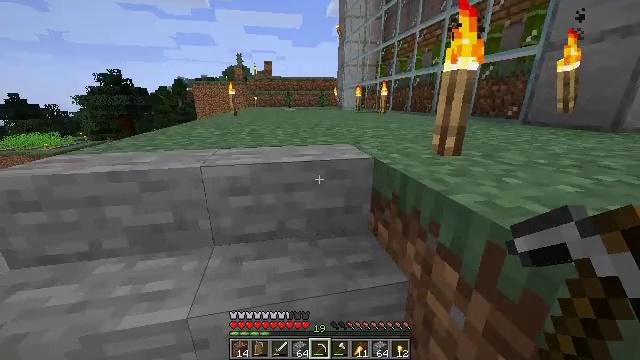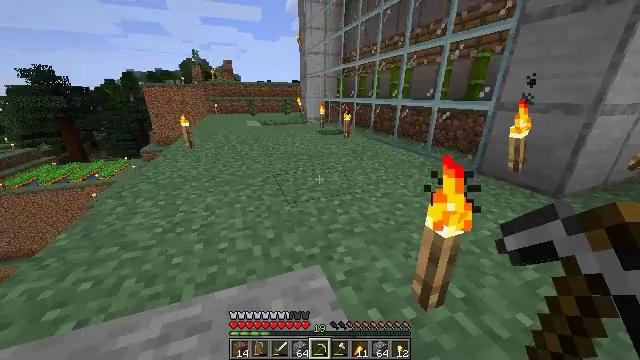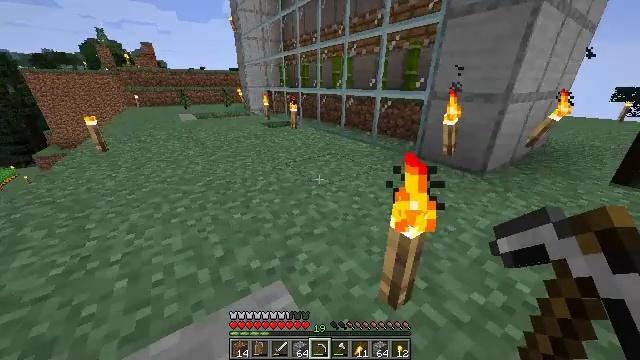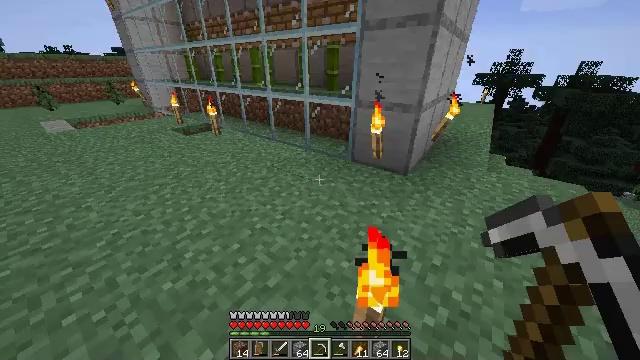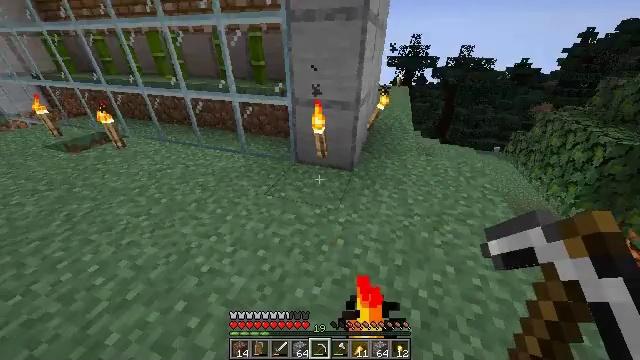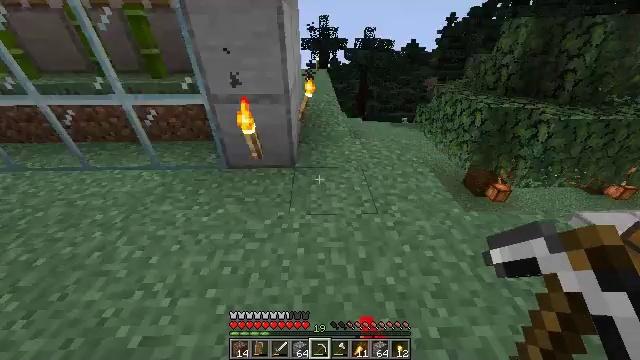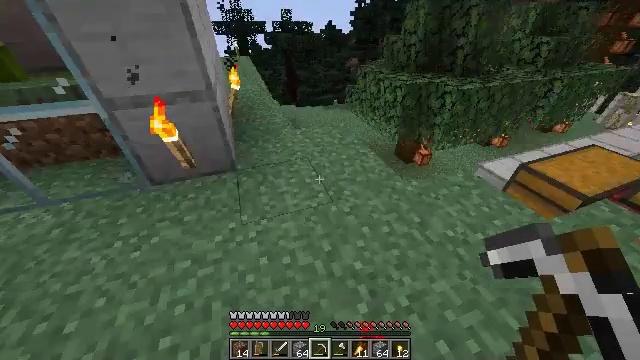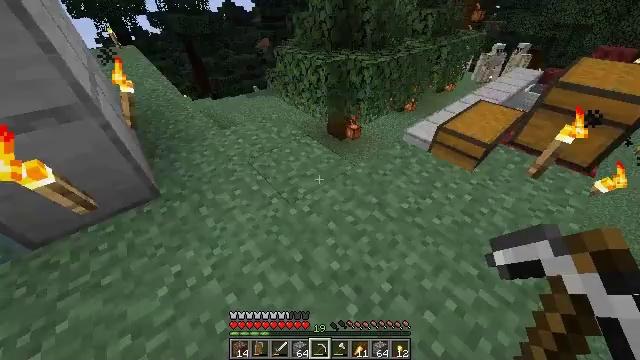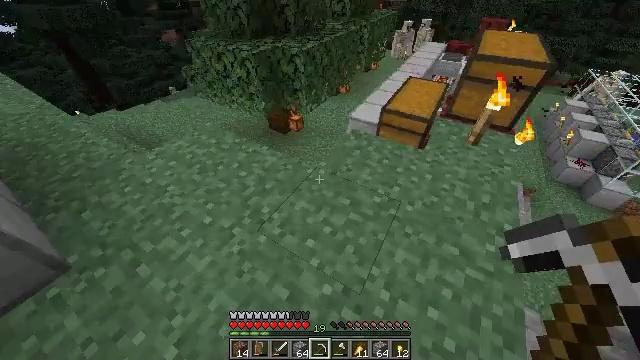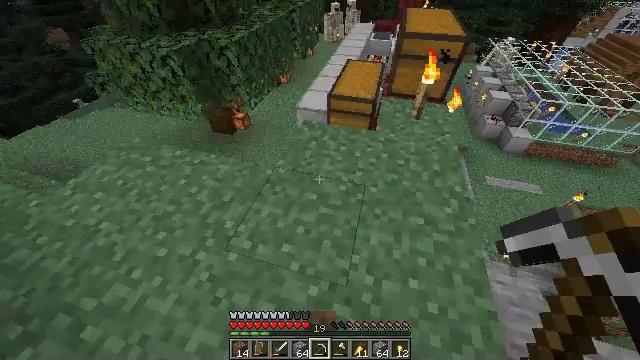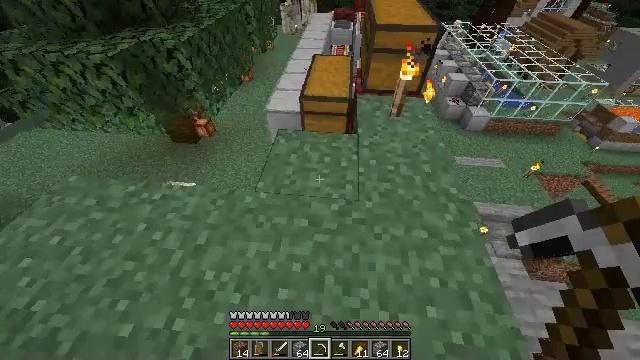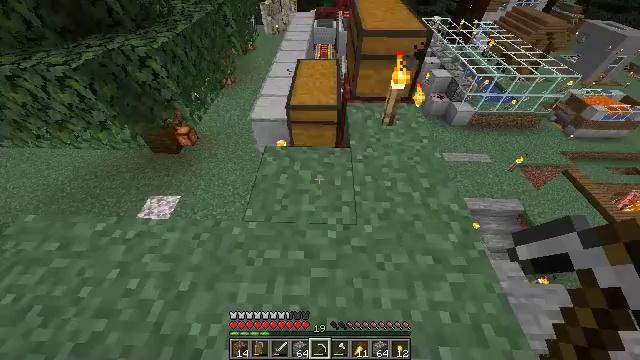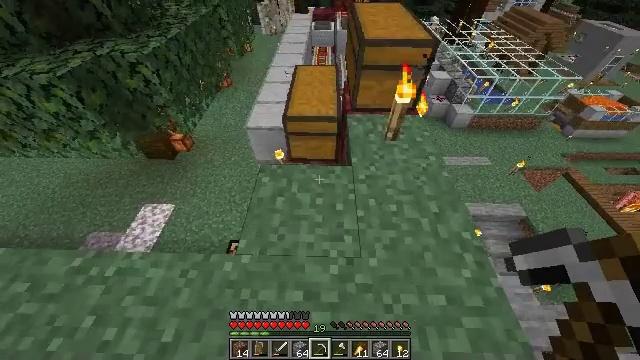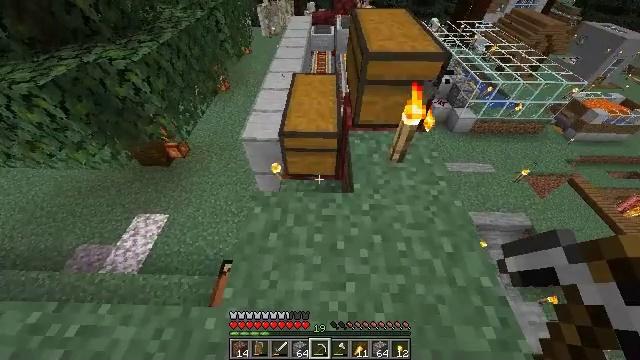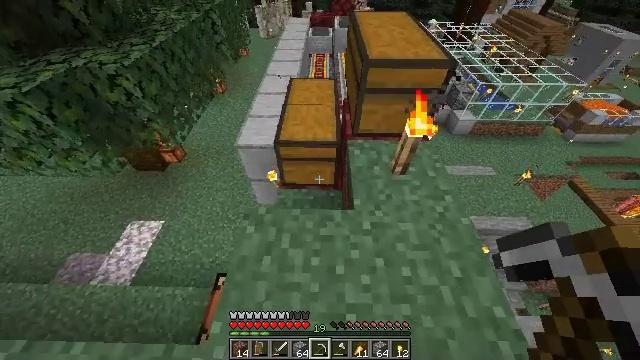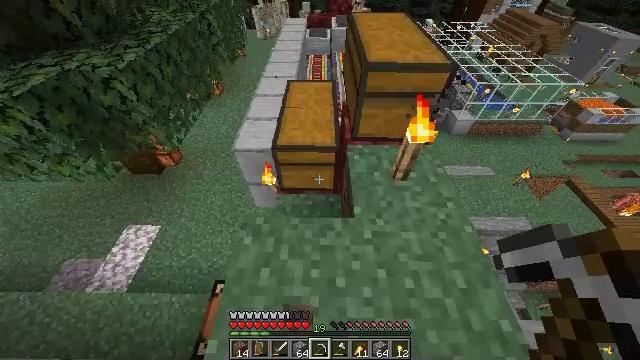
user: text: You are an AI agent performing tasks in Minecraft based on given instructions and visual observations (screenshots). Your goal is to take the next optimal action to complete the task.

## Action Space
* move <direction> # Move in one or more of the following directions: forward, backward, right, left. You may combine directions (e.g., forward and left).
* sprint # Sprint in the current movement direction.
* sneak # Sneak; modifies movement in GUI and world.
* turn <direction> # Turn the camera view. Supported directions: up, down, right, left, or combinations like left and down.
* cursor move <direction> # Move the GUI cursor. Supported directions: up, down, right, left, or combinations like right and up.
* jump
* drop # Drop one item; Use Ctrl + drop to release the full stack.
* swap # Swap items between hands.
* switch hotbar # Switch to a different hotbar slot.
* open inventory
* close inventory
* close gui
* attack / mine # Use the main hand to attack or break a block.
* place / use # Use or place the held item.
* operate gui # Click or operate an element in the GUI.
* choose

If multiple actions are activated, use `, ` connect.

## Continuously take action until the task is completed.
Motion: motion action
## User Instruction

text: Open the crafting table to craft an iron block.
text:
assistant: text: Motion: move forward, sprint, turn right and down, jump
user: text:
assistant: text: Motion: move forward, sprint, turn right and down, jump
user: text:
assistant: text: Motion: move forward, sprint, turn right and down
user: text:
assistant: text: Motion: move forward, turn right and down
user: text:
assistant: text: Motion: move forward, turn right and down
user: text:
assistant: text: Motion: move forward, turn right and down
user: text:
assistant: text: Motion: move forward, turn right and down
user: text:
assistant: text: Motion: move forward, turn right and down
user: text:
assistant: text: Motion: move forward, turn right and down
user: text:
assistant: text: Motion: move forward, turn right and down
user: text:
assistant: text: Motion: move forward, turn right
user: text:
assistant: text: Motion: move forward
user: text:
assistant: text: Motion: move forward
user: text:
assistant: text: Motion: move forward
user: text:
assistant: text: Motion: no_op
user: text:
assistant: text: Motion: turn right
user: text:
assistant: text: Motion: no_op
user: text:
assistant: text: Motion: no_op
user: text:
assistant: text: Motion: no_op
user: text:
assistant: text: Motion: use / place
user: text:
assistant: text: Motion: use / place
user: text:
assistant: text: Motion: use / place
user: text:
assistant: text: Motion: use / place
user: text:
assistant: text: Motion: use / place
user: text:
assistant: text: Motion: no_op
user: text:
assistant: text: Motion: no_op
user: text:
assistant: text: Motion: no_op
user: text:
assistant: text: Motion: no_op
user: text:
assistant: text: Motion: no_op
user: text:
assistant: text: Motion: no_op